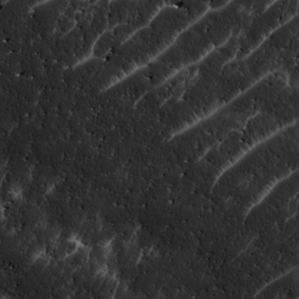
Label: non_frost